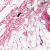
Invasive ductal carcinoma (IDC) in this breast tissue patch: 0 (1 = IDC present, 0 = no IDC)